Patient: sex F, age 52
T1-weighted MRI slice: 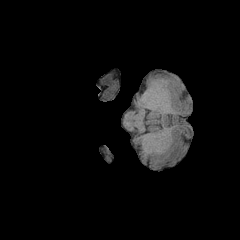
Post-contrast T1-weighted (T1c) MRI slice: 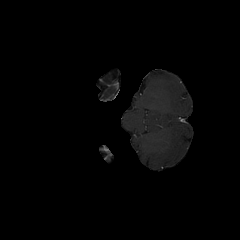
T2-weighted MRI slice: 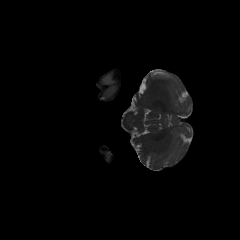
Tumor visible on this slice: no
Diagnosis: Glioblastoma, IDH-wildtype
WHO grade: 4